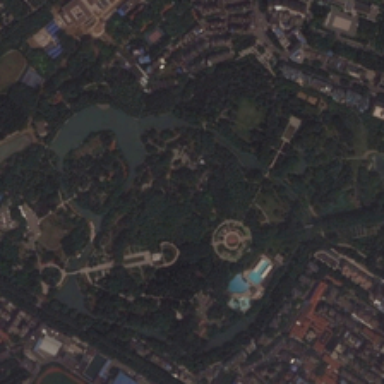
Many building are around a park with many green trees and a pond .